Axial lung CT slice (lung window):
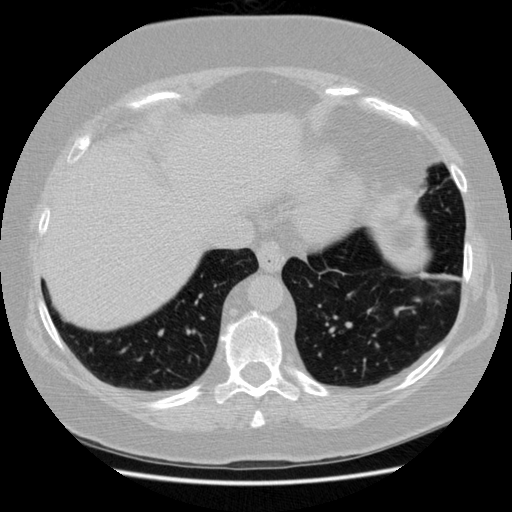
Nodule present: no